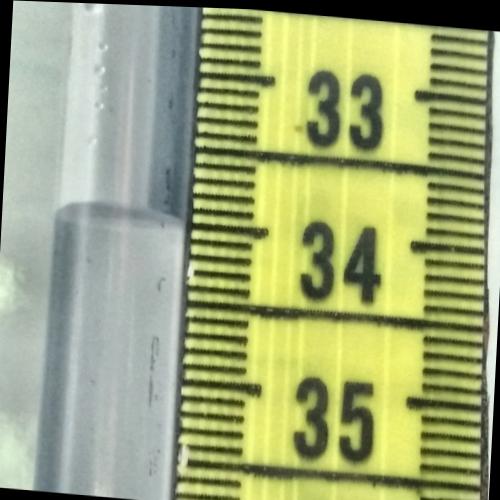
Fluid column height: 34.0 cm